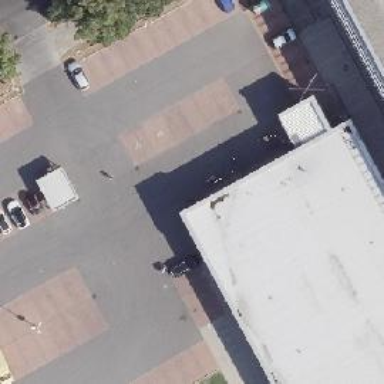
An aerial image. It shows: Bakery.